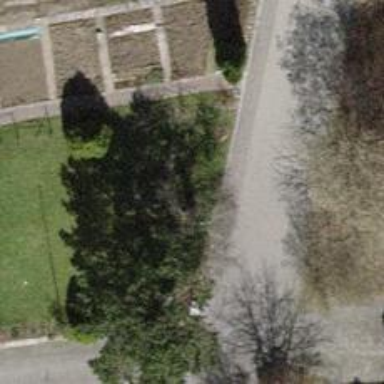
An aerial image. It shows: Urban tree adding natural touch to the cityscape.